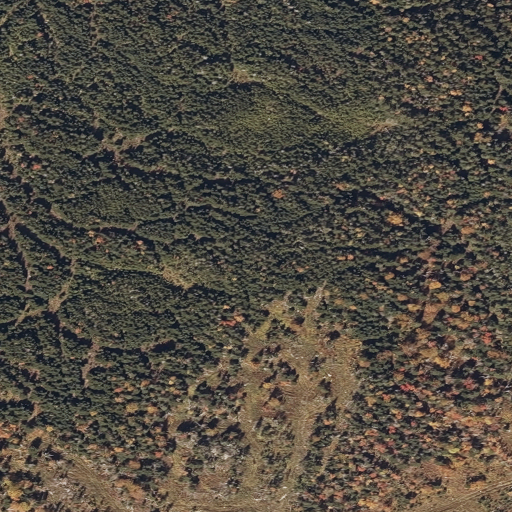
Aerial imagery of mountain in Maine named Brimstone Mountain containing mixed forest and evergreen forest